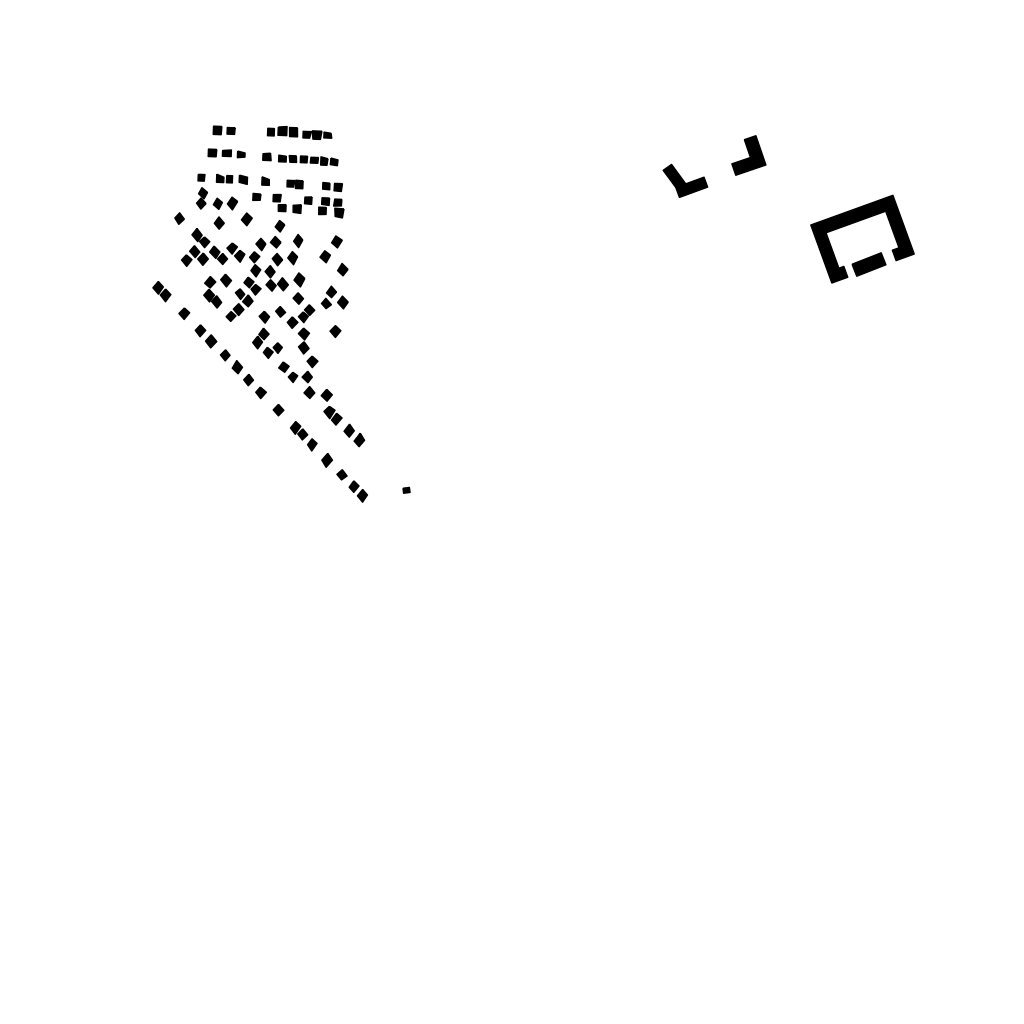
Tags: overhead vector_map, industrial, recreation, residential, modern, individual_rise, low_rise, density_1, Building, 1.0 km²